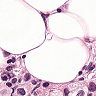
Metastatic tissue present: yes